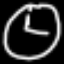
Label: clock